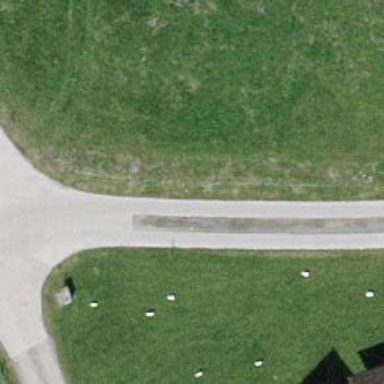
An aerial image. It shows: Well-maintained track road of grade 1.